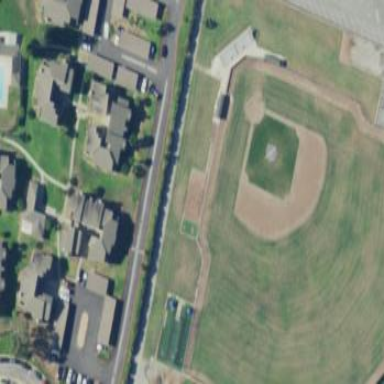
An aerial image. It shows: Baseball pitch with grass surface enclosed by chain link fence.